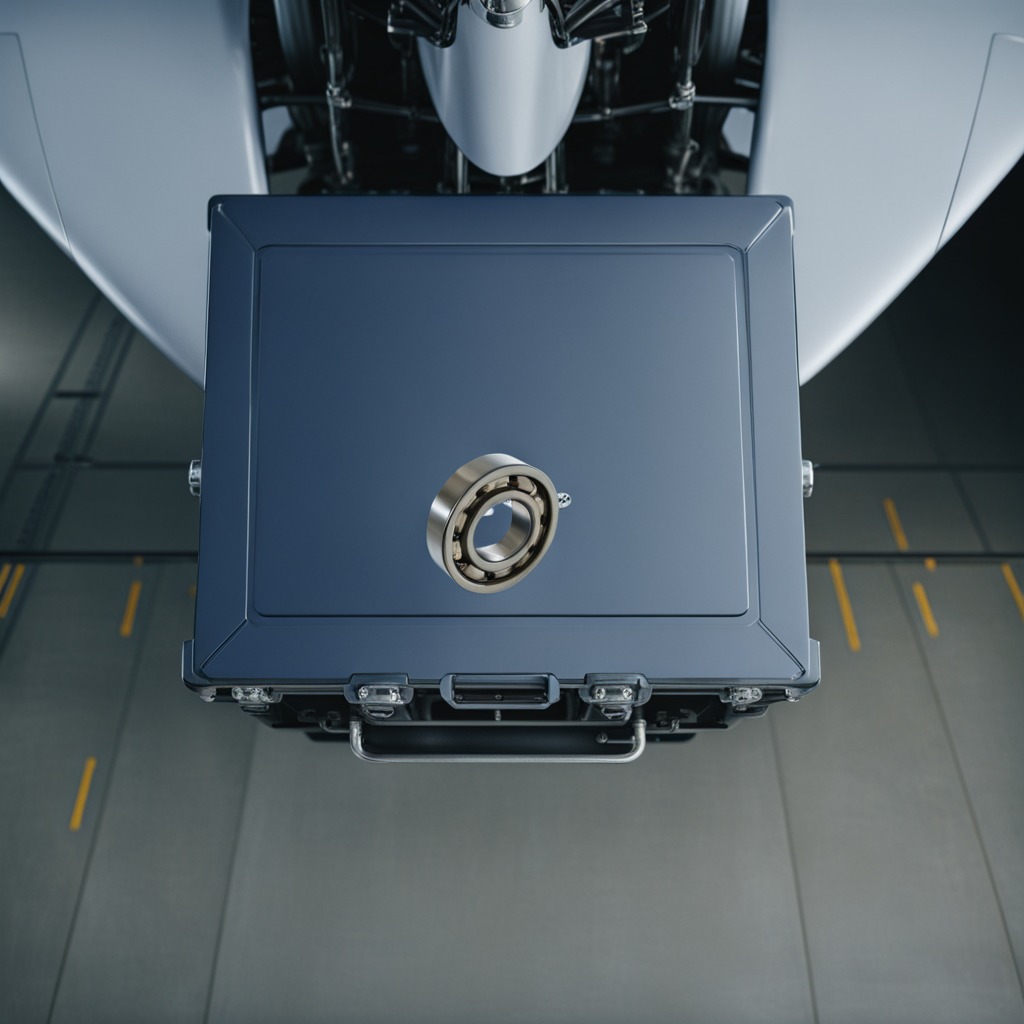
A metal ball bearing lies on the toolbox surface.